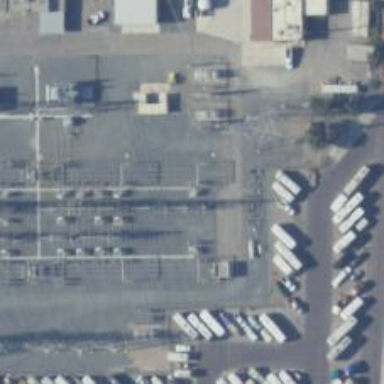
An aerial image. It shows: Switch used for power control.